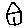
Label: house